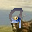
Label: 9